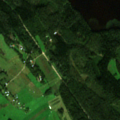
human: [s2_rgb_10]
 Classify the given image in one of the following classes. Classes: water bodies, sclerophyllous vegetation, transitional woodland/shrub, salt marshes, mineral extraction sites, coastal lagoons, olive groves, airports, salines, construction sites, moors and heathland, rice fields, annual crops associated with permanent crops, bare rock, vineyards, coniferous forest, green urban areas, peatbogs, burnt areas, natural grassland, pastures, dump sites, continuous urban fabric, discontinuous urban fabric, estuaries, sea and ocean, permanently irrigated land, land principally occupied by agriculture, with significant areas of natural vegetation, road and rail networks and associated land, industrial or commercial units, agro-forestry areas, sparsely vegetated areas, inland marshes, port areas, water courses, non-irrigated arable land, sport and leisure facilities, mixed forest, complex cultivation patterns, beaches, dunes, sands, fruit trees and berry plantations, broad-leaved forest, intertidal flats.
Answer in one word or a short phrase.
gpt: non-irrigated arable land, land principally occupied by agriculture, with significant areas of natural vegetation, coniferous forest, water bodies